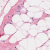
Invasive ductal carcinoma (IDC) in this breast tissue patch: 0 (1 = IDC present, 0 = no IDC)